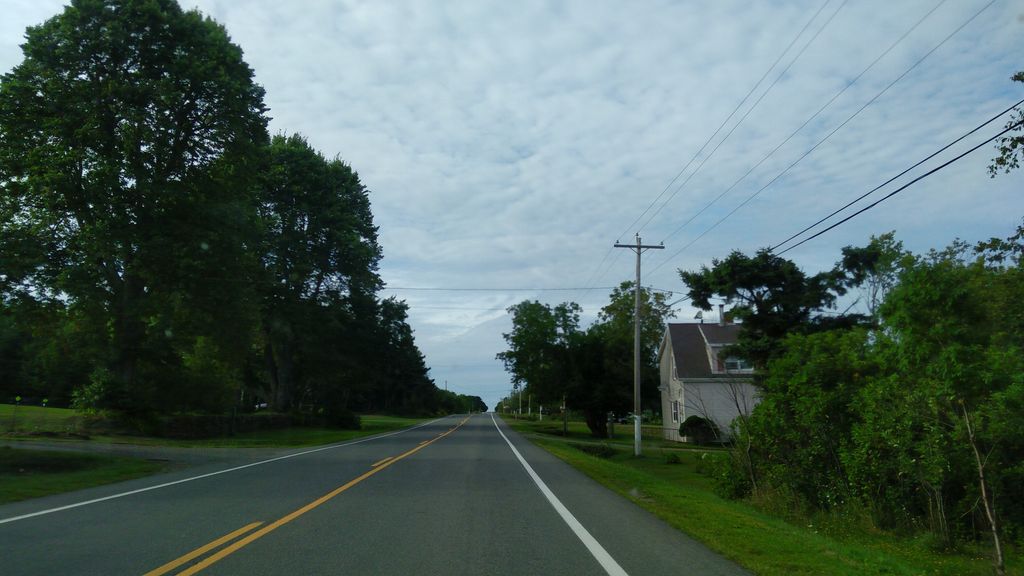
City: charlottetown